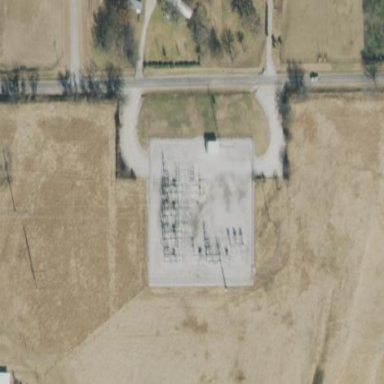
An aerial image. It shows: Outdoor power substation. The substation is at the transmission level. It is surrounded by fence.